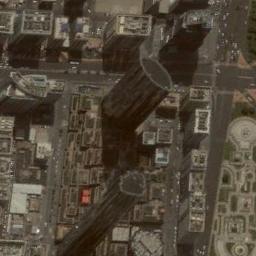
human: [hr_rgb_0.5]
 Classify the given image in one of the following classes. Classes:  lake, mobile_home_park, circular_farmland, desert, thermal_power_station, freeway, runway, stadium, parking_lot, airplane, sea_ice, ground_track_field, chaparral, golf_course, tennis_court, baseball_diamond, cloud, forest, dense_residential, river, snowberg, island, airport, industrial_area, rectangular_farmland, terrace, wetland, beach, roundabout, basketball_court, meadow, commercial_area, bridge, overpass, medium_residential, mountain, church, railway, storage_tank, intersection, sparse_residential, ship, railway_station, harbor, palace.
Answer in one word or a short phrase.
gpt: commercial_area